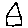
Label: house